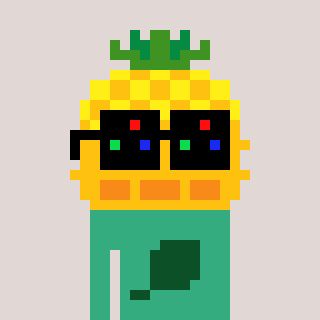
a pixel art character with square black sunglasses, a pineapple-shaped head and a teal-colored body on a warm background